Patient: sex M, age 38
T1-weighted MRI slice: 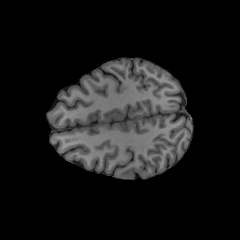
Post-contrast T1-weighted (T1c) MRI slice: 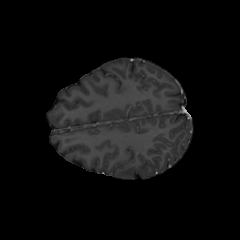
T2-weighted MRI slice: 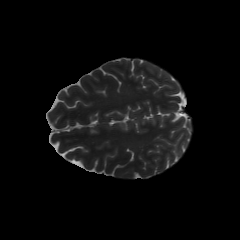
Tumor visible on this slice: no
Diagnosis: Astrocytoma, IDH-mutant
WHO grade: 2